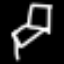
Label: chair